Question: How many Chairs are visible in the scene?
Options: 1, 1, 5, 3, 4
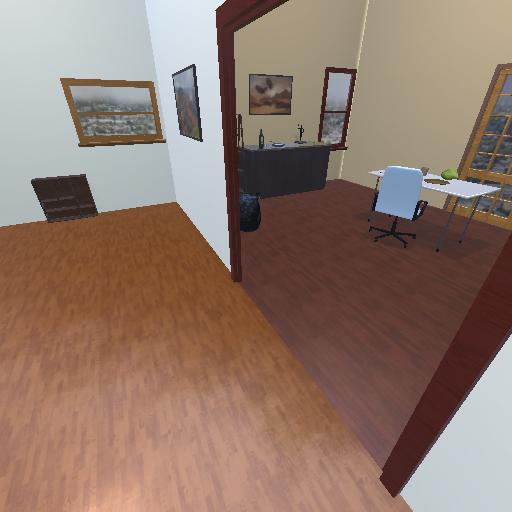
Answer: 1